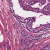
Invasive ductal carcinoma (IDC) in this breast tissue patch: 0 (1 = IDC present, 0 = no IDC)